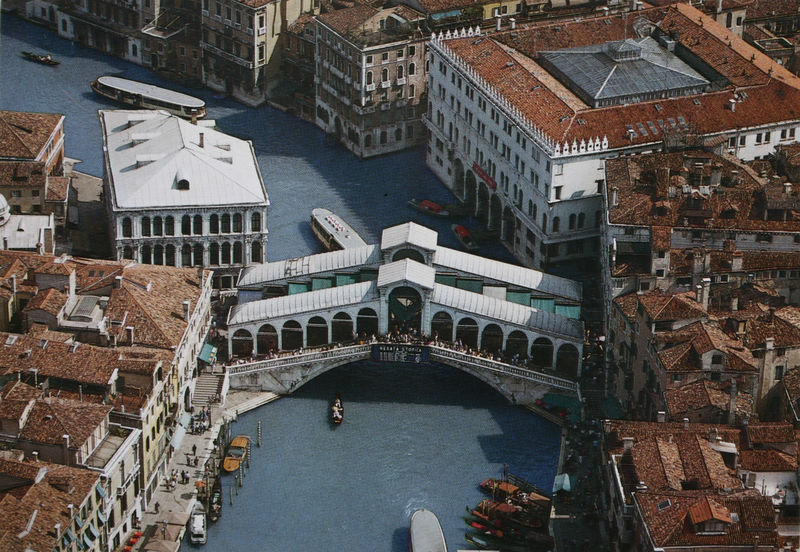
Titel: Luftansicht der Rialtobrücke
Künstler: Antonio da Ponte
Standort: Venedig
Institution: Rialtobrücke
Schlagwörter: blau, gemälde, schatten, wasser, weiß, fluss, gelb, landschaft, menschen, ocker, stadt, ufer, braun, fenster, fussgänger, grau, licht, orange, schwarz, straße, tische, dach, gebäude, haus, rot, leute, architektur, häuser, brücke, gewässer, kanal, sonne, wege, boot, boote, dachziegel, kamin, farbig, schiff, schiffe, ansicht, biegung, bogen, fassade, fassaden, italien, passanten, venedig, dächer, schornsteine, ziegel, vogelperspektive, kai, romantik, luft, steg, zinnen, aufsicht, foto, fotografie, luftaufnahme, photographie, straßen, bögen, wei, innenhof, palast, palazzi, palazzo, seufzerbrücke, draufsicht, photo, farbfoto, stadtlandschaft, etagen, fähre, fotographie, stockwerke, schindeln, brücken, flüsse, lagune, anlegeplatz, oberlicht, pallazzo, botte, paläste, luftbild, ziegeldächer, canale grande, bott, gondel, gondeln, gondoliere, canal grande, pallazo, fischmarkt, rialto, rialtobrücke, dachlandschaft, fähren, wasserstraße, vaporetto, fodaco dei tedeschi, fondaco dei tedeschi, postgebäude, restaurants, tedeschi, venetia, wasserstadt, aus der luft, toristen, la serenissima